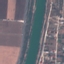
Land use / land cover class: River